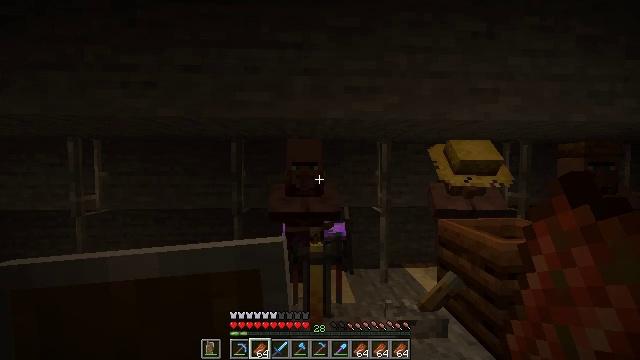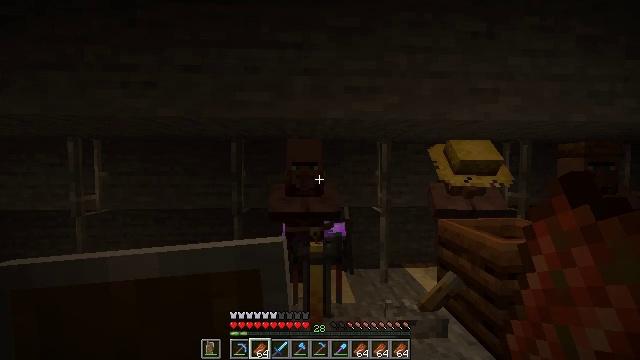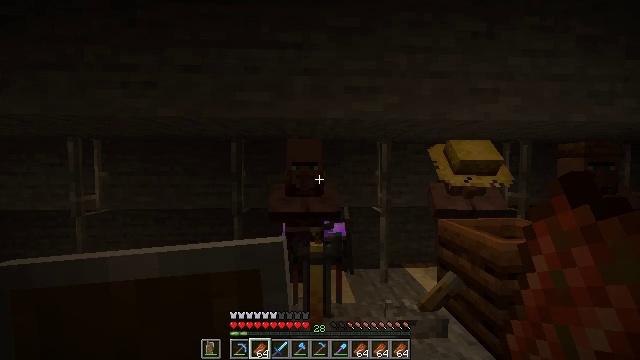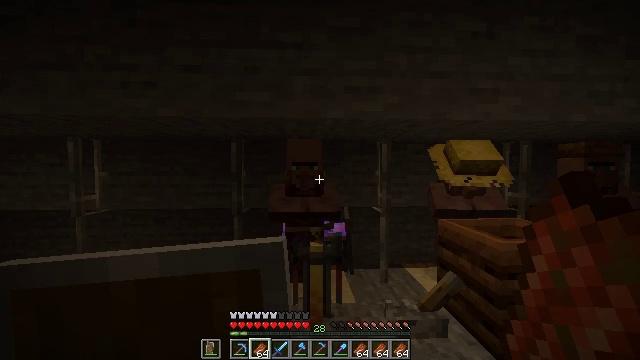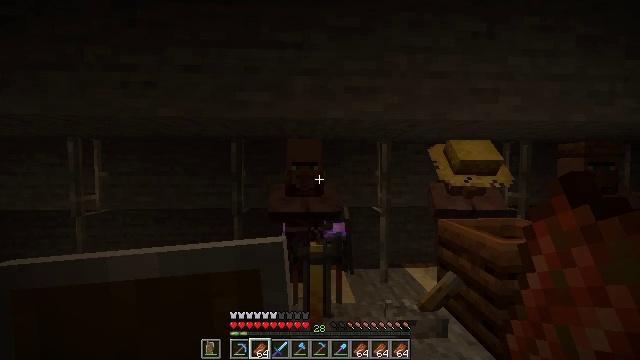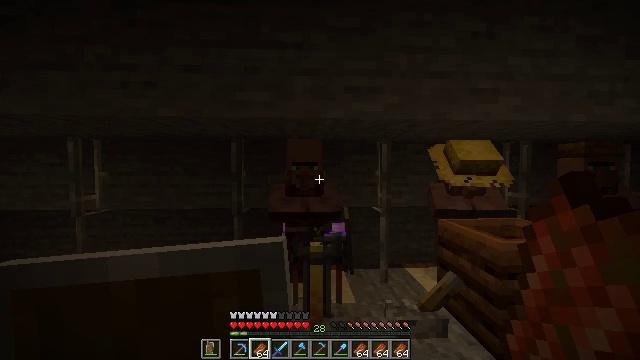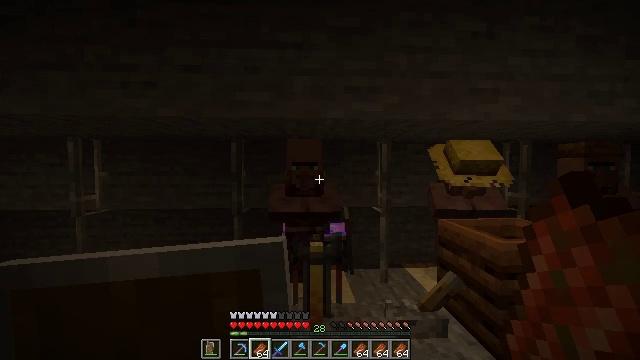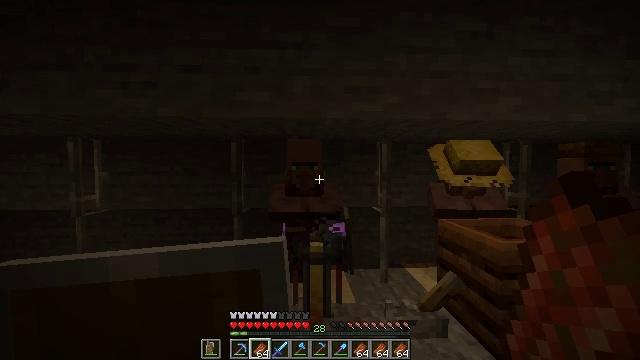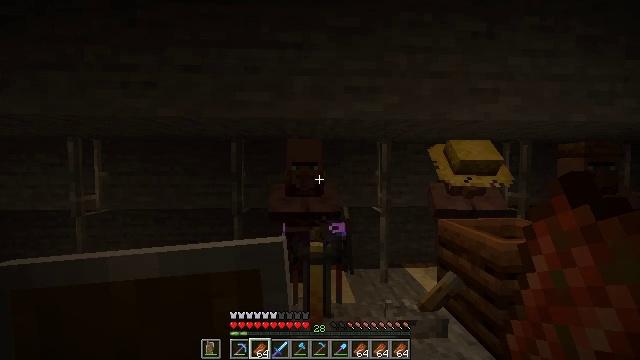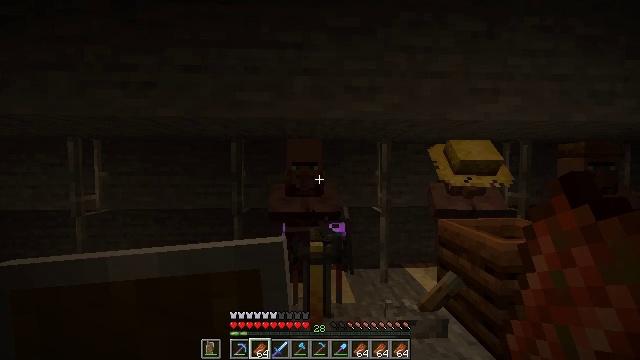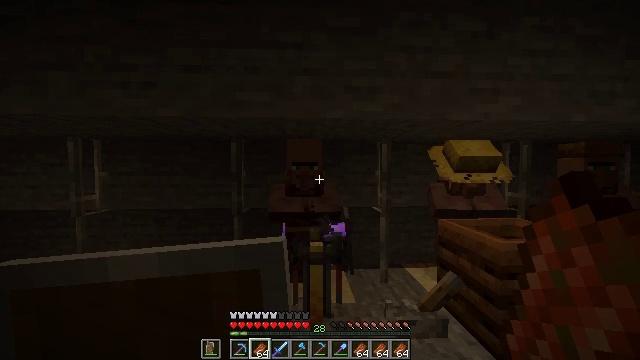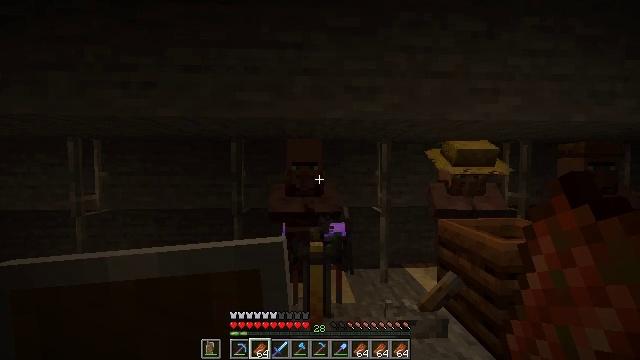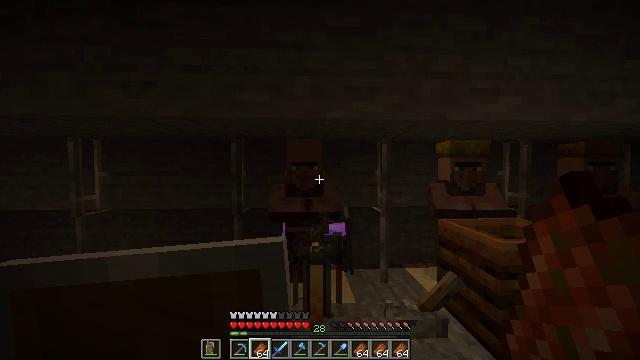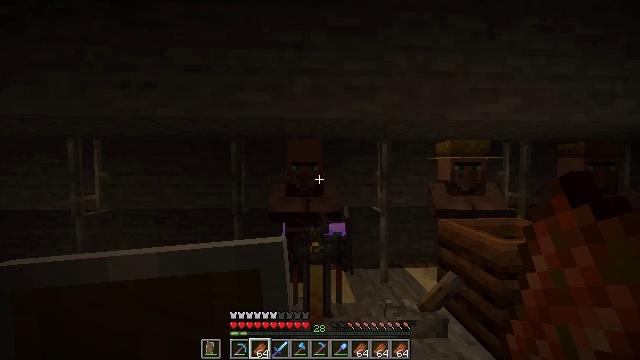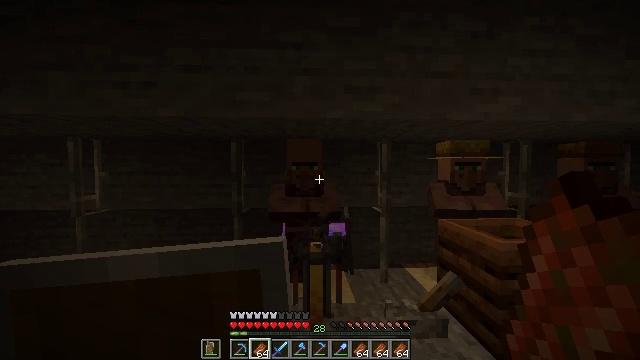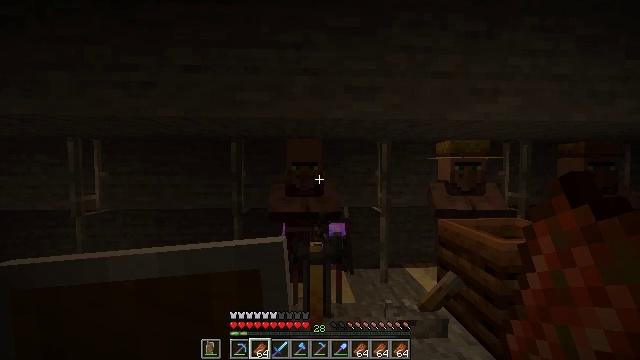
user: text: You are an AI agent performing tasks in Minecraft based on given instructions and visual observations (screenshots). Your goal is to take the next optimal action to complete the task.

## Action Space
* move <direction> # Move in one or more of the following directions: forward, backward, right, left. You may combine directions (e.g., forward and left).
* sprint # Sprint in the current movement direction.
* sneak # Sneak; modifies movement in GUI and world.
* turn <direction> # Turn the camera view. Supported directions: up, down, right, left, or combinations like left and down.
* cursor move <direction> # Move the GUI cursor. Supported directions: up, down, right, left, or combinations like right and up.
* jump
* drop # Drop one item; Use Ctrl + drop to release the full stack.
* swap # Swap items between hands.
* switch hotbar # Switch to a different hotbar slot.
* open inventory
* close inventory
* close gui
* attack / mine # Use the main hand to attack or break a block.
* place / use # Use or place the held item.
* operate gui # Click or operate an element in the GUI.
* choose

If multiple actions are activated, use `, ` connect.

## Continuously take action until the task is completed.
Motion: motion action
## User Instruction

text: Reclaim the blue shulker box for storage.
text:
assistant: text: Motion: no_op
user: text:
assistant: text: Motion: no_op
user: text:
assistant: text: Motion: no_op
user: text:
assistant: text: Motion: no_op
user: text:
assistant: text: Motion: no_op
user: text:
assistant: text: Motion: no_op
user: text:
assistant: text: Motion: no_op
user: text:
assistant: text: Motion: no_op
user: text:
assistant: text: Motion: no_op
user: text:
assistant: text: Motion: no_op
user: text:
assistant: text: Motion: no_op
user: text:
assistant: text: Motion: no_op
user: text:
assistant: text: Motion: no_op
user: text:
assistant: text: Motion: no_op
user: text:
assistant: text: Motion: no_op
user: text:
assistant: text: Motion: no_op
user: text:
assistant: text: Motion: no_op
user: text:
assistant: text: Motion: no_op
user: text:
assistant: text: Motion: no_op
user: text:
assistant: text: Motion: no_op
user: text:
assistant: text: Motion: no_op
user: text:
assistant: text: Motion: no_op
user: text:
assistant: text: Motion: no_op
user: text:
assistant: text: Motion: no_op
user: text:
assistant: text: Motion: no_op
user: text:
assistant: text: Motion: no_op
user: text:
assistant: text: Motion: no_op
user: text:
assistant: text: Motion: no_op
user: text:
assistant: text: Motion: no_op
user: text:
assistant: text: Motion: no_op